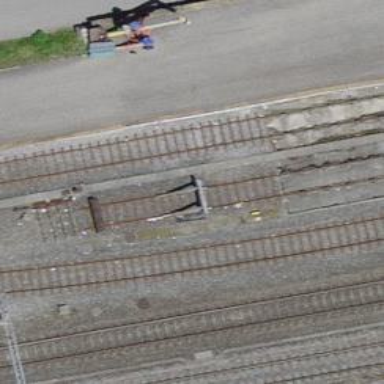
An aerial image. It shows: Railway buffer stop.